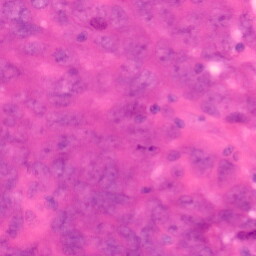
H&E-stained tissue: Colon